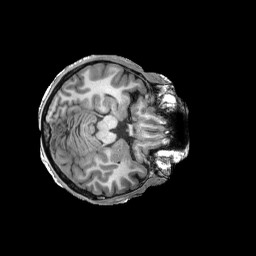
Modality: T1w
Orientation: axial
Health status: ill
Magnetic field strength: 3 T